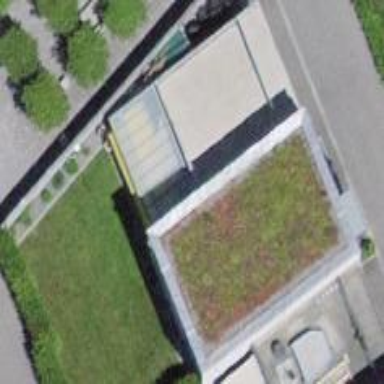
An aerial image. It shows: Flat roof on top of building.